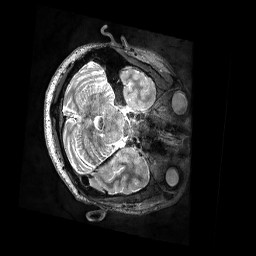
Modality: T2w
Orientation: axial
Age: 24
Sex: male
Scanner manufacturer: siemens
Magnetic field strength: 3 T
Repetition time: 3.2 s
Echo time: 0.562 s